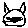
Label: cat